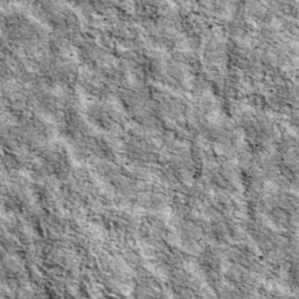
Label: non_frost